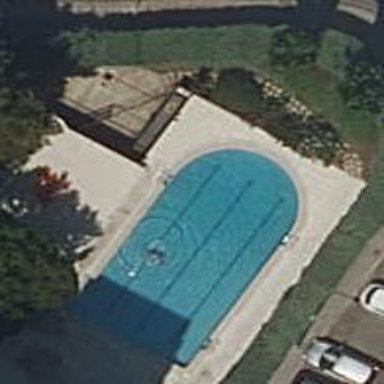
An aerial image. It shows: Swimming pool located in leisure land.